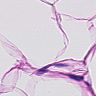
Metastatic tissue present: no